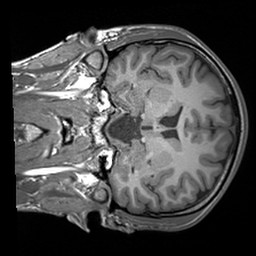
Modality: T1w
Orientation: coronal
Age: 27
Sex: male
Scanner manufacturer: siemens
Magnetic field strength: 3 T
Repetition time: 1.6 s
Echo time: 0.00236 s